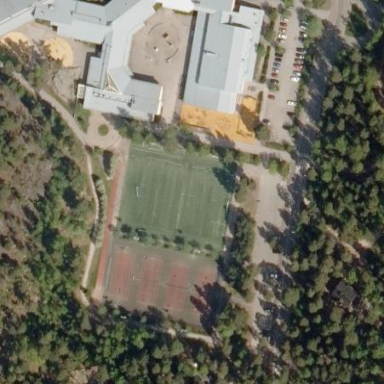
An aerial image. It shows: Artificial turf pitch used for soccer and ice hockey activities.